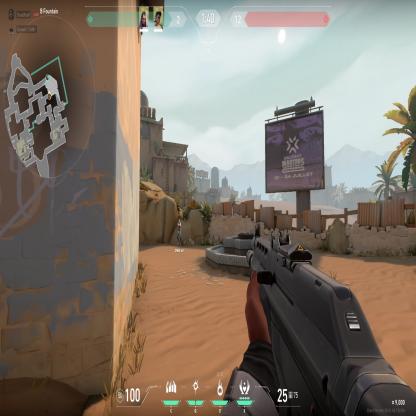
Label: teammate